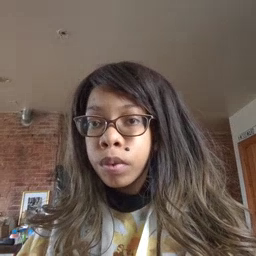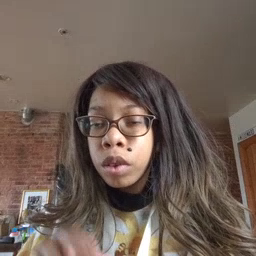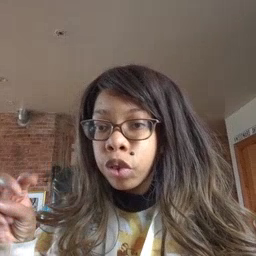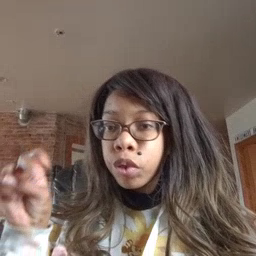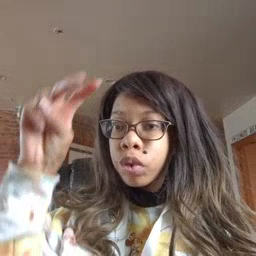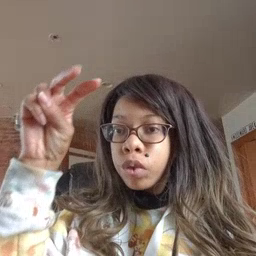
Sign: stairs